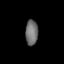
Tissue: lung
Cell type: T cells
Senescence score: 0.1697
Nuclear area (px): 309
Mean DAPI intensity: 110.66